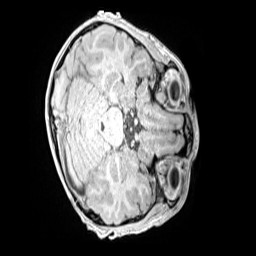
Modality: MP2RAGE
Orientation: axial
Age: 10
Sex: male
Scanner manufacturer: siemens
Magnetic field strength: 3 T
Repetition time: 4 s
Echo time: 0.00299 s